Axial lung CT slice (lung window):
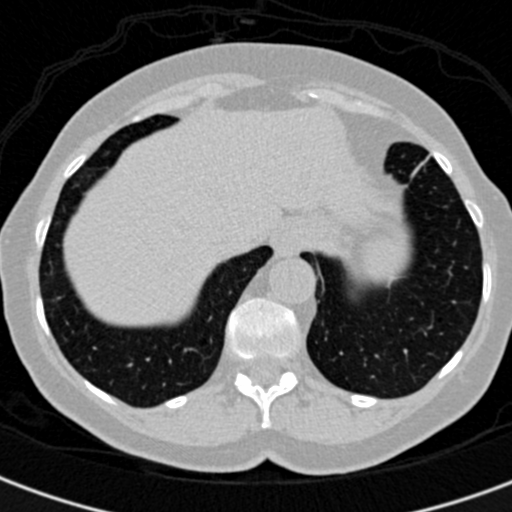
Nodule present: no